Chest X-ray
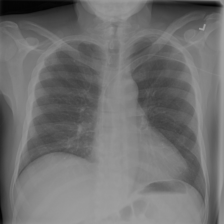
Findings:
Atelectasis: negative
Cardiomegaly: negative
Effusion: negative
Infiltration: negative
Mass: negative
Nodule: negative
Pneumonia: negative
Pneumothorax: negative
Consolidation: negative
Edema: negative
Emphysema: negative
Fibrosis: negative
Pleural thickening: negative
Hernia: negative